Question: I've slightly reduced the font size of my <URL>, but it didn't affect the font size in the margins of the text control, namely the line number font:

---
For those interested, here is my subclass:
'''
class CustomTextCtrl(StyledTextCtrl):
"""A 'StyledTextCtrl' subclass with custom settings."""
def __init__(self, *args, **kwargs):
StyledTextCtrl.__init__(self, *args, **kwargs)
# Set the highlight color to the system highlight color.
highlight_color = wx.SystemSettings.GetColour(wx.SYS_COLOUR_HIGHLIGHT)
self.SetSelBackground(True, highlight_color)
# Set the font to a fixed width font.
font = wx.Font(12, wx.FONTFAMILY_TELETYPE, wx.FONTSTYLE_NORMAL,
wx.FONTWEIGHT_NORMAL, False, 'Consolas',
wx.FONTENCODING_UTF8)
self.StyleSetFont(0, font)
# Enable line numbers.
self.SetMarginType(1, wx.stc.STC_MARGIN_NUMBER)
self.SetMarginMask(1, 0)
self.SetMarginWidth(1, 25)
def SetText(self, text):
"""Override of the 'SetText' function to circumvent readonly."""
readonly = self.GetReadOnly()
self.SetReadOnly(False)
StyledTextCtrl.SetText(self, text)
self.SetReadOnly(readonly)
def ClearAll(self):
"""Override of the 'ClearAll' function to circumvent readonly."""
readonly = self.GetReadOnly()
self.SetReadOnly(False)
StyledTextCtrl.ClearAll(self)
self.SetReadOnly(readonly)
'''
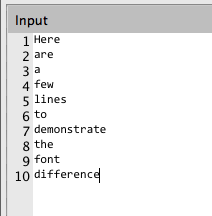
Answer: You're using the wrong style number for StyleSetFont. You probably meant to use:
'''
self.StyleSetFont(wx.stc.STC_STYLE_DEFAULT,font)
'''
which has a value of 32 not 0. If you want to set the font for the line numbers separately, use:
'''
self.StyleSetFont(wx.stc.STC_STYLE_LINENUMBER,font)
'''
See <URL> for more details.